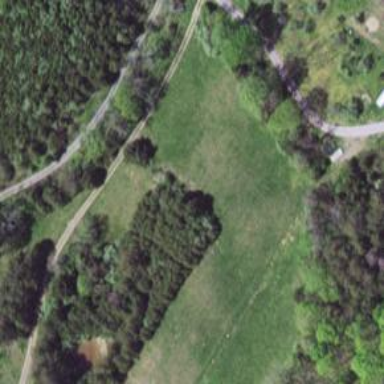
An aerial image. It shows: Serene woodland landscape.